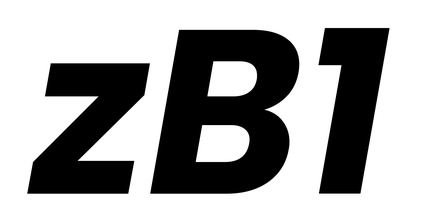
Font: Poppins-BoldItalic